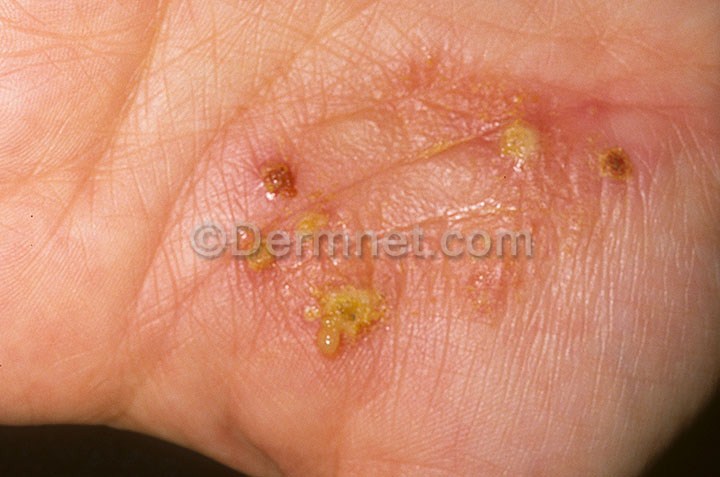
Disease: Eczema Photos